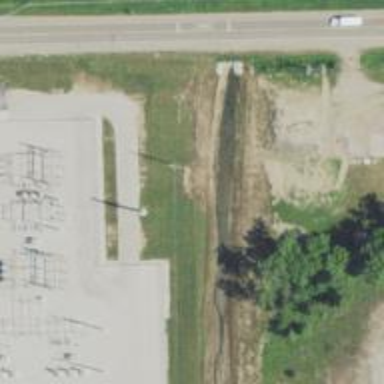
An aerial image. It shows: Power pole.